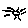
Label: sun